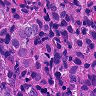
Metastatic tissue present: yes